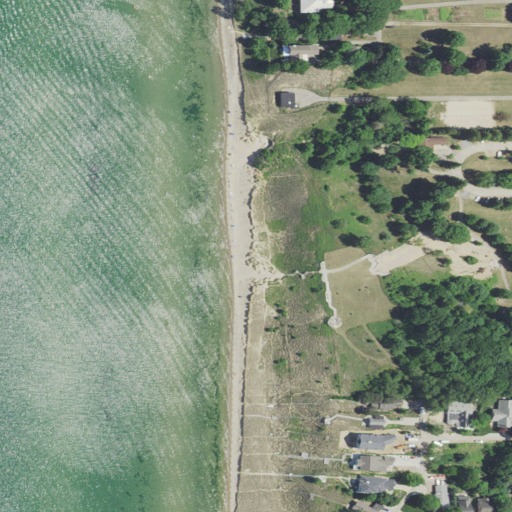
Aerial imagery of beach in Michigan named Tunnel Park containing open water, open development, barren land, low intensity development, and medium intensity development